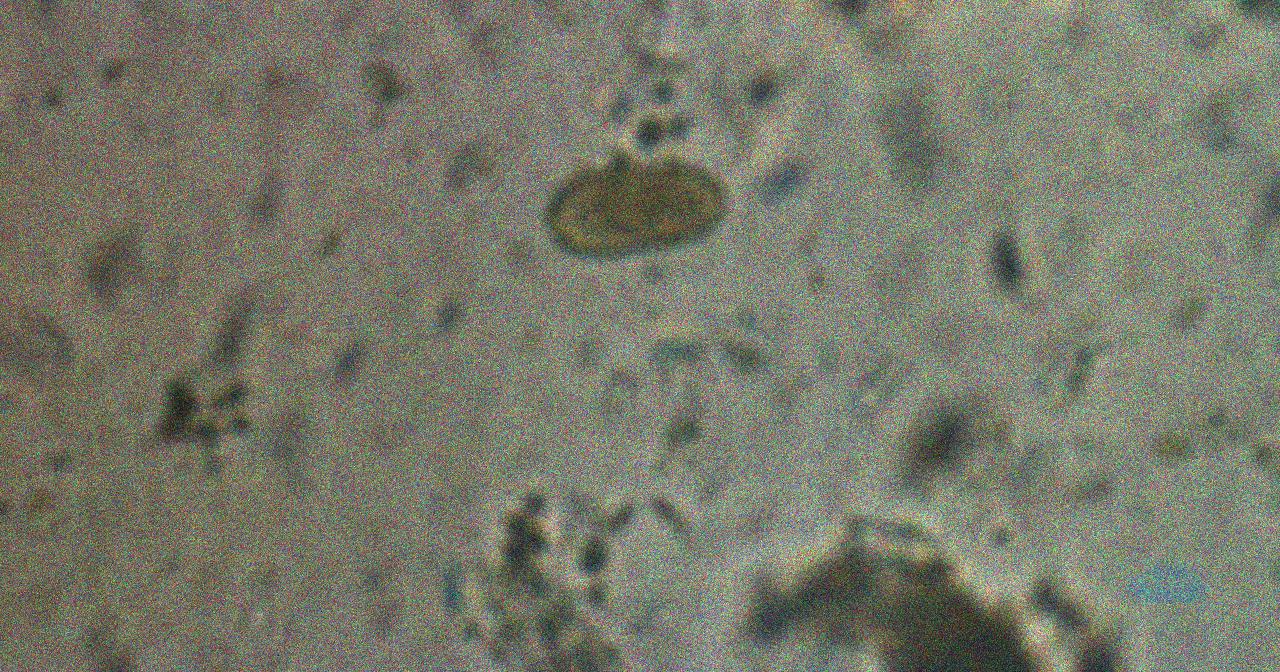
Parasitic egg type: Capillaria philippinensis